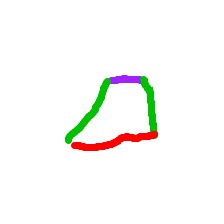
Shape: trapezoid